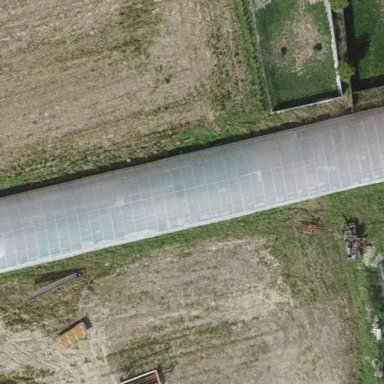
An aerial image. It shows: Greenhouse.